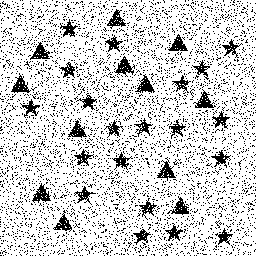
Squares: 0
Triangles: 12
Stars: 20
Total shapes: 32